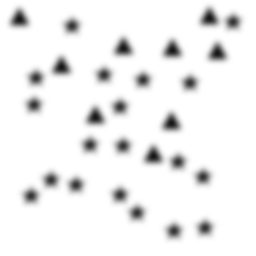
Squares: 0
Triangles: 9
Stars: 19
Total shapes: 28